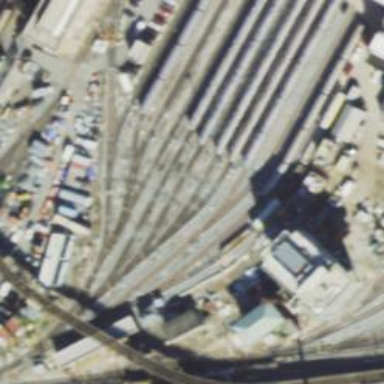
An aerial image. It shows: Electrified rail in service yard.